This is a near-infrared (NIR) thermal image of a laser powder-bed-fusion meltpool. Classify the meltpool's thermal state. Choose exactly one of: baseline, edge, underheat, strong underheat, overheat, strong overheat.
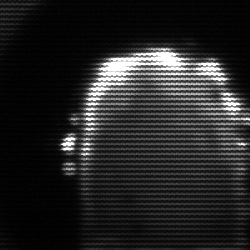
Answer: baseline